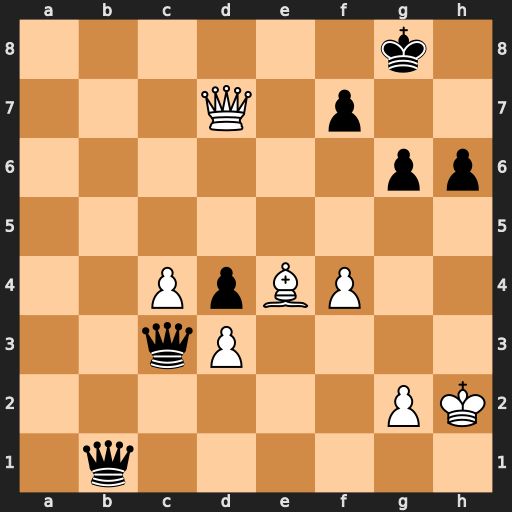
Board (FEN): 6k1/3Q1p2/6pp/8/2PpBP2/2qP4/6PK/1q6
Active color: w
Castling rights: -
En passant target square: -
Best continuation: Qe8+ Kg7 Bd5 Qg1+ Kxg1